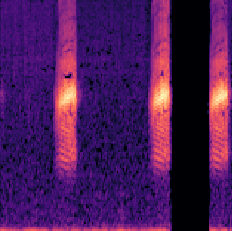
Sound class: Frog